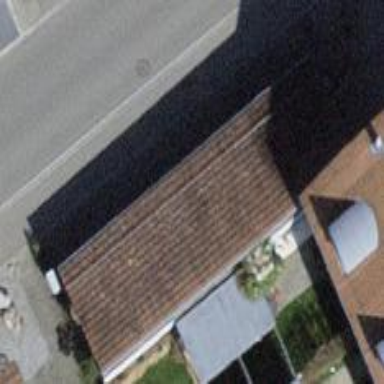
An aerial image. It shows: View of roof of building.